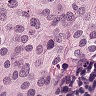
Metastatic tissue present: yes